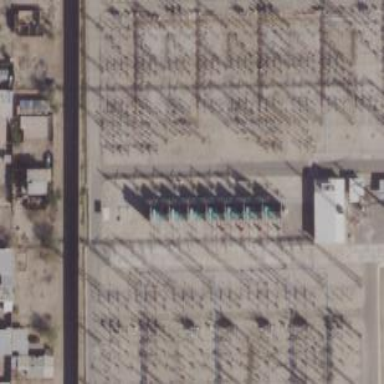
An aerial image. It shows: Outdoor transmission substation.